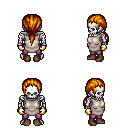
a pixel art fantasy rpg character, male body template, skeleton, white tunic, magenta pants, dark blonde ponytail hairstyle, gold gloves, brown shoes, four views (front, back, left, right), 2x2 character sprite sheet, small pixel art, hard edges, no anti-aliasing